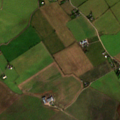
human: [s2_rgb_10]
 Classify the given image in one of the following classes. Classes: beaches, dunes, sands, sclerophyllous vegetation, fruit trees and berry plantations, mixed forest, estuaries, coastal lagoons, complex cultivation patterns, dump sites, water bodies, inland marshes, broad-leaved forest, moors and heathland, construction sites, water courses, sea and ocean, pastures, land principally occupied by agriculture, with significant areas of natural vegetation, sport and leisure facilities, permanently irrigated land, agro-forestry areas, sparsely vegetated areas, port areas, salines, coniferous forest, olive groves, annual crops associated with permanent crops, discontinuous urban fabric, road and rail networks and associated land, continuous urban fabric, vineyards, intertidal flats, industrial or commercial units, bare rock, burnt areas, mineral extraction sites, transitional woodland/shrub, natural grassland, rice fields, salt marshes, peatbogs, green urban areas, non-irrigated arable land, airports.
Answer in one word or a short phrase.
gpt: non-irrigated arable land